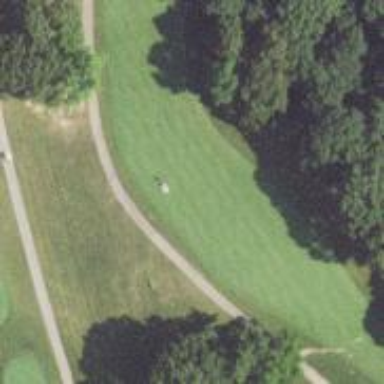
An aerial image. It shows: Golf hole.